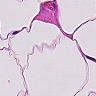
Metastatic tissue present: no